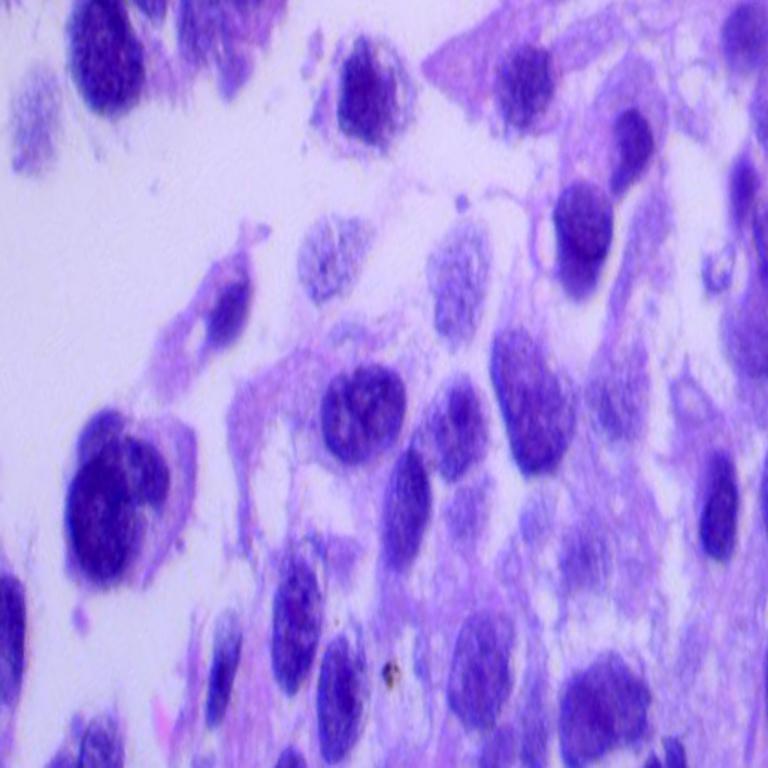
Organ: lung
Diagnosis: adenocarcinomas